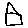
Label: house